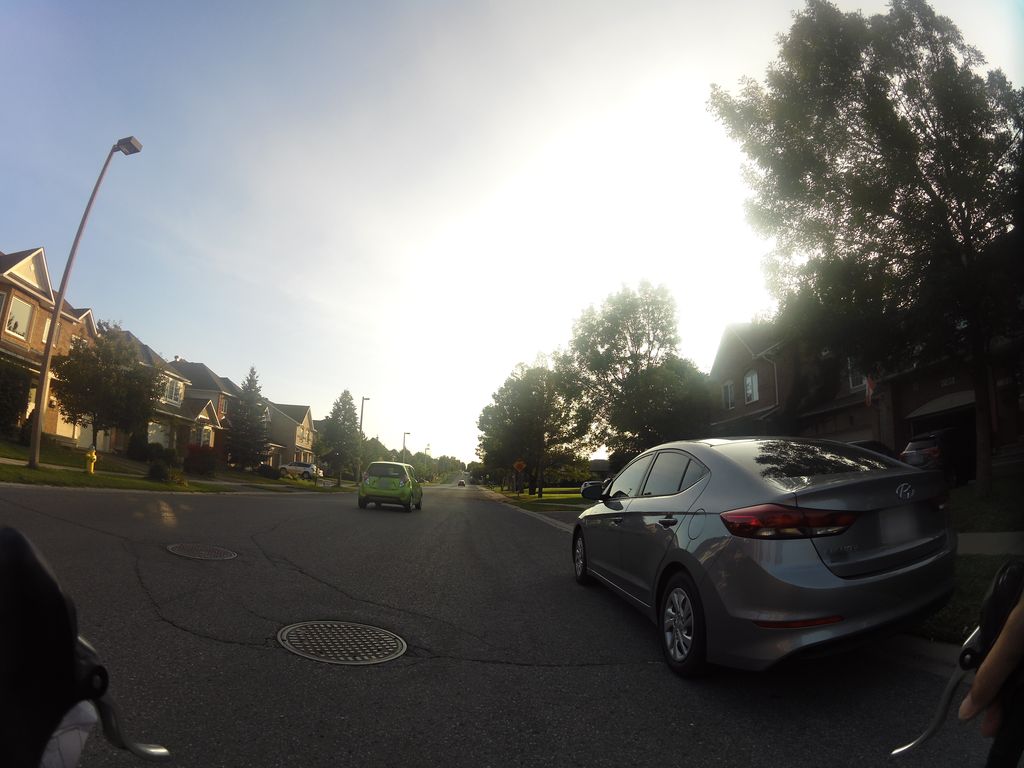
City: ottawa-gatineau